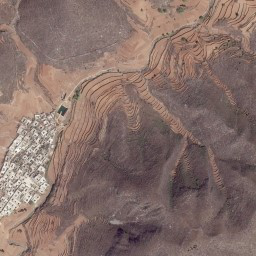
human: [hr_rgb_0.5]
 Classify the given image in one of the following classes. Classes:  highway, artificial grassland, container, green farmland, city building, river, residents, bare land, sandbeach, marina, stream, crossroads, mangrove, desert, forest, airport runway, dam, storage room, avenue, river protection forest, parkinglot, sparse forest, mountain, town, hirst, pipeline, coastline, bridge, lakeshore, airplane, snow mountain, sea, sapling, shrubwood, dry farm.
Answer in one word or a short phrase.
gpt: mountain